Aerial crown-view tile of a tropical tree (Barro Colorado Island, Panama), acquired 20250414:
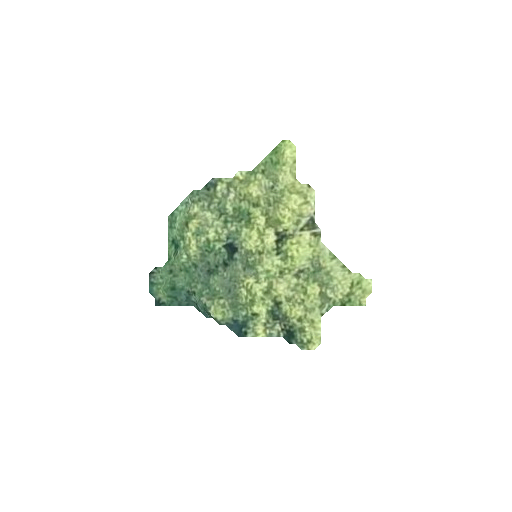
Species: Guatteria lucens
GBIF accepted scientific name: Guatteria lucens
Crown area: 37.776 m²